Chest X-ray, PA view. Patient: 25 years old, sex F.
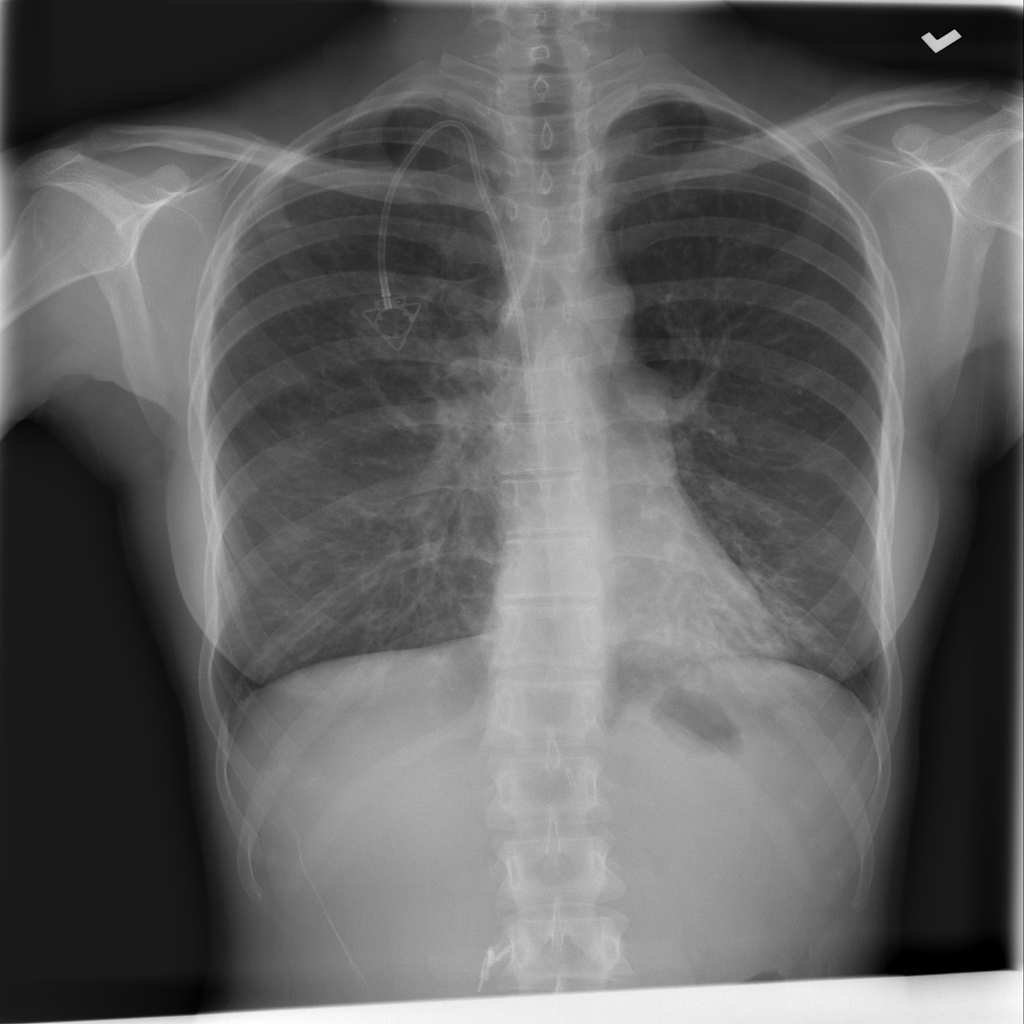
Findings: No Finding